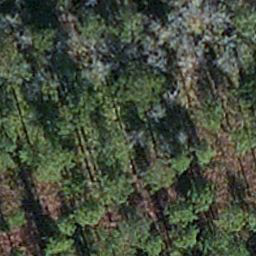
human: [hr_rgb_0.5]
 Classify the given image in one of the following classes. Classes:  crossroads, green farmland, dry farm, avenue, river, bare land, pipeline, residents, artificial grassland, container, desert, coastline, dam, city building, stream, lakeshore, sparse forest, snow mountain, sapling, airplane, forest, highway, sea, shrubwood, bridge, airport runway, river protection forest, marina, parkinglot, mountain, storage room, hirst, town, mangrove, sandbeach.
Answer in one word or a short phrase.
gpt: sapling